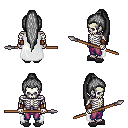
a pixel art fantasy rpg character, male body template, skeleton, white cape, magenta pants, gray extra-long topknot hairstyle, cloth bracers, gray slippers, spear, four views (front, back, left, right), 2x2 character sprite sheet, small pixel art, hard edges, no anti-aliasing